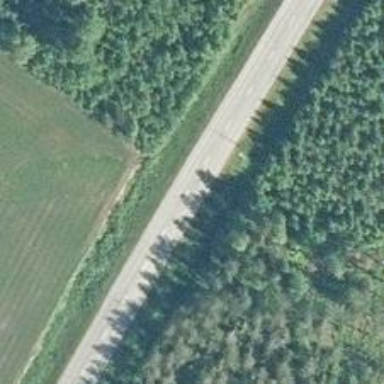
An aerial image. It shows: Asphalt road classified as trunk highway.